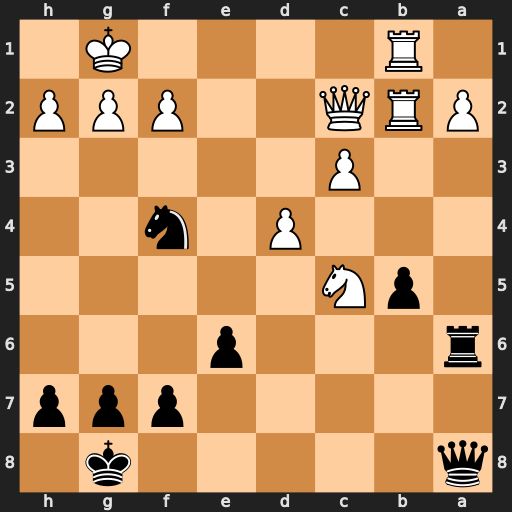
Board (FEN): q5k1/5ppp/r3p3/1pN5/3P1n2/2P5/PRQ2PPP/1R4K1
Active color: b
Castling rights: -
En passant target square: -
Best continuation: Qxg2#